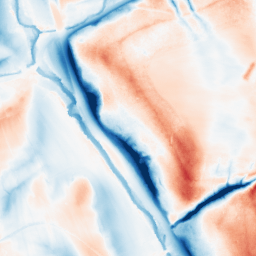
Category: classical
Decomposition family: gaussian_anisotropic
Decomposition parameters: sigma_x: 20
sigma_y: 5
Upsampling method: quintic
Upsampling parameters: scale: 4
Upsampling scale: 4